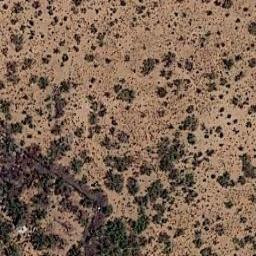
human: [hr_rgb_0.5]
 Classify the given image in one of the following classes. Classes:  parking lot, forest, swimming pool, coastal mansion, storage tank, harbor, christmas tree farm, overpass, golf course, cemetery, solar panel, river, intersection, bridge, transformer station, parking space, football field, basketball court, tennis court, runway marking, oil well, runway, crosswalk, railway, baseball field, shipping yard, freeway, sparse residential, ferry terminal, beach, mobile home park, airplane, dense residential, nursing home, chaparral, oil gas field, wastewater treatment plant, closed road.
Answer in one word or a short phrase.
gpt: chaparral